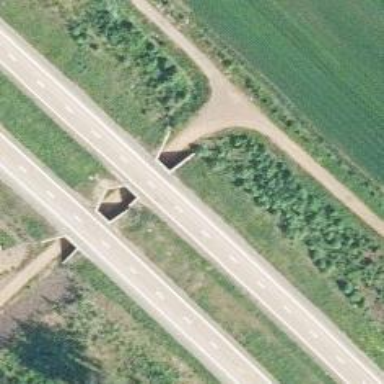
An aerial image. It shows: Motorway bridge with asphalt surface.